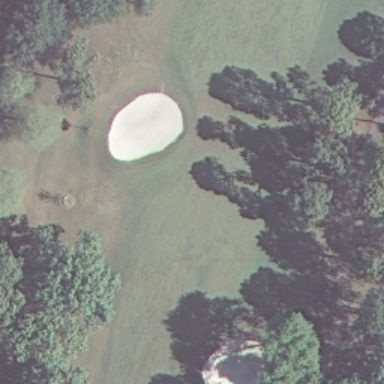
This is a part of a golf course with turfs and some bunkers and trees .